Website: home-depot
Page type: billing-address
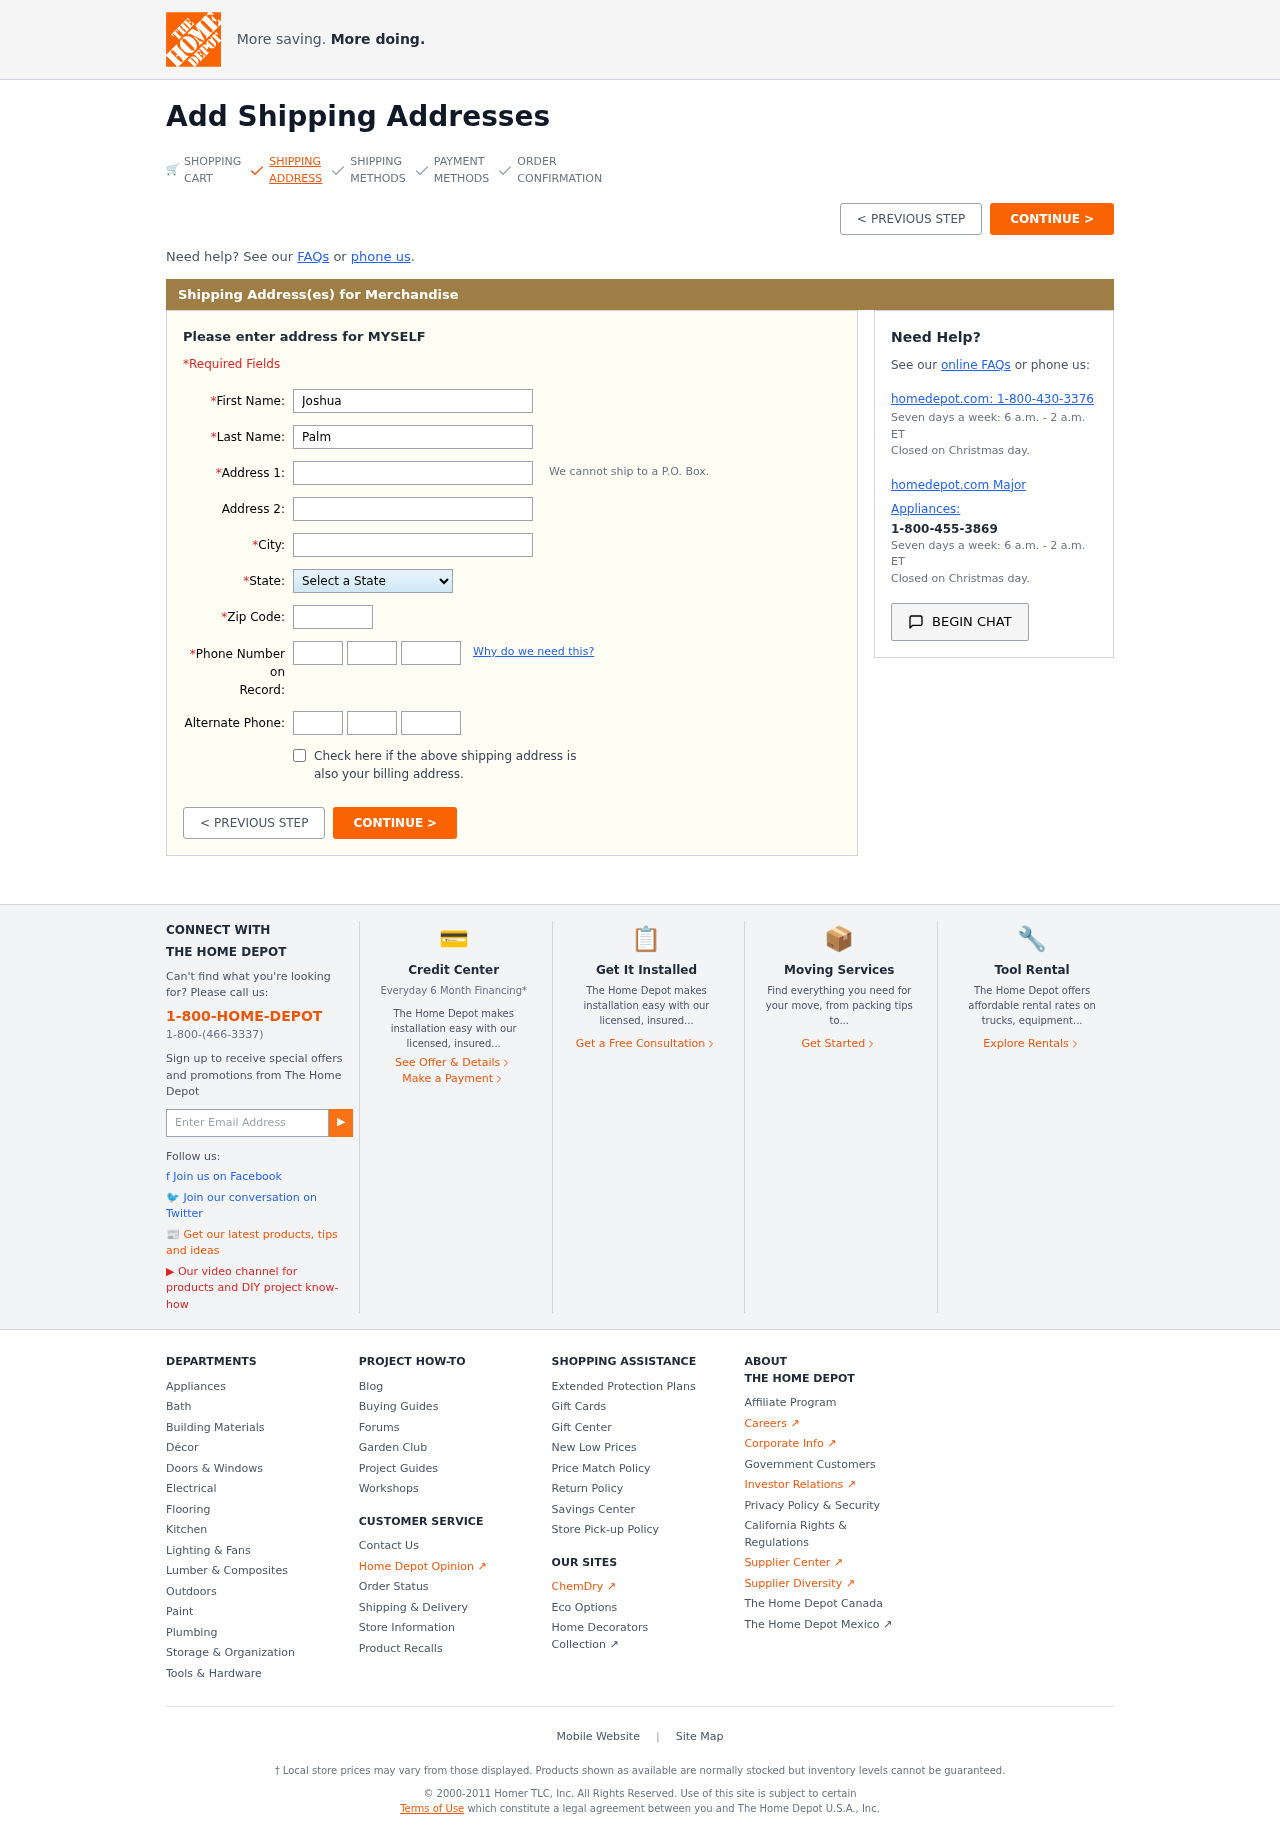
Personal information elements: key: PII_STATE
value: MP
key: PII_FIRSTNAME
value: Joshua
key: PII_LASTNAME
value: Palmer
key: PII_STREET
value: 02789 Hawkins Forge Suite 053
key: PII_CITY
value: South Courtneymouth
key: PII_POSTCODE
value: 83939
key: PII_PHONE_AREA
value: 466
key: PII_PHONE_PREFIX
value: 749
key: PII_PHONE_LINE
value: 8755